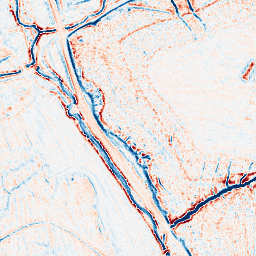
Category: edge_preserving
Decomposition family: bilateral
Decomposition parameters: d: 9
sigma_color: 50
sigma_space: 75
Upsampling method: fft_zeropad
Upsampling parameters: scale: 8
Upsampling scale: 8